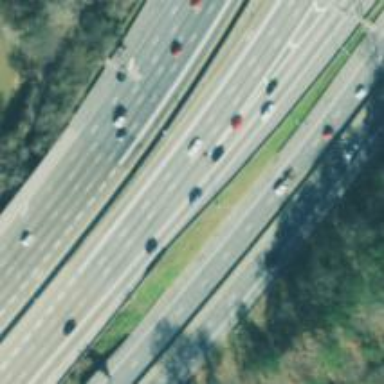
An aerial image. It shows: Motorway junction.